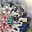
Label: 2